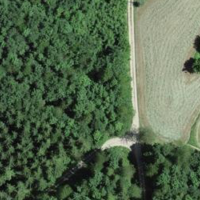
EUNIS habitat code: 41
Species observed at this site:
Aglais urticae